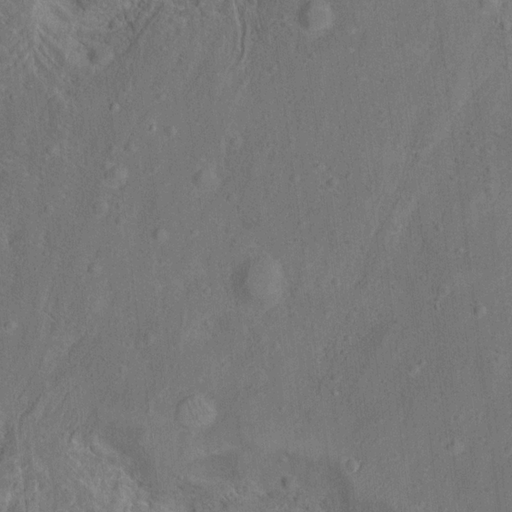
Classes present: Background